Interaction volume radius: 10 \u00c5
Interaction volume height: 35 \u00c5
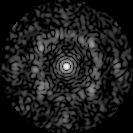
Disorder parameter: 0.6791